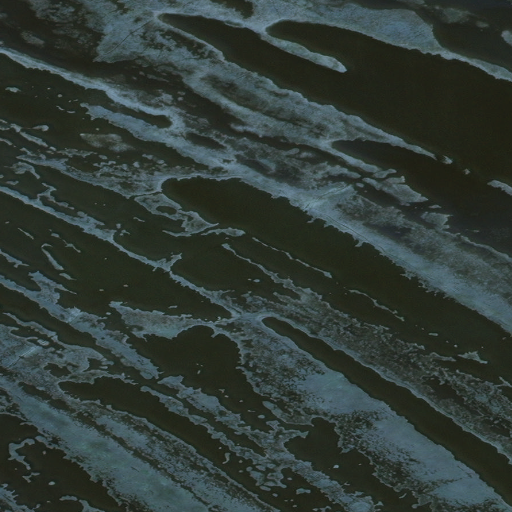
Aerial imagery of plain(s) in Alaska named Kagayan Flats containing only unknown